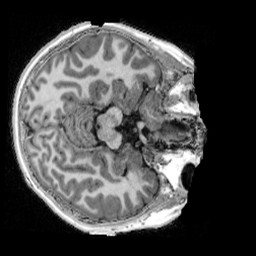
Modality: UNIT1_denoised
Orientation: axial
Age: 10
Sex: male
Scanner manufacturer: siemens
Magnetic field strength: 3 T
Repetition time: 4 s
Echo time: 0.00303 s